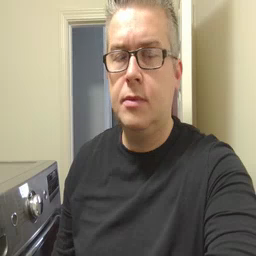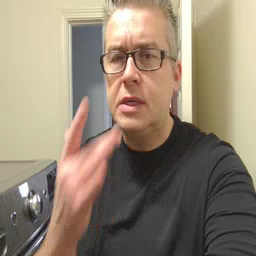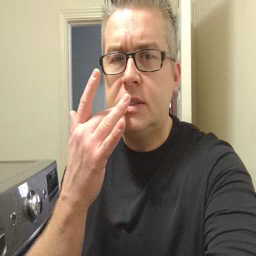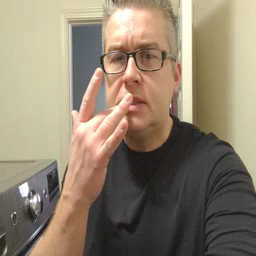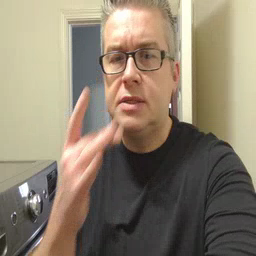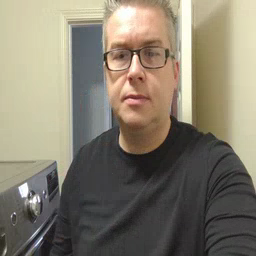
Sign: taste